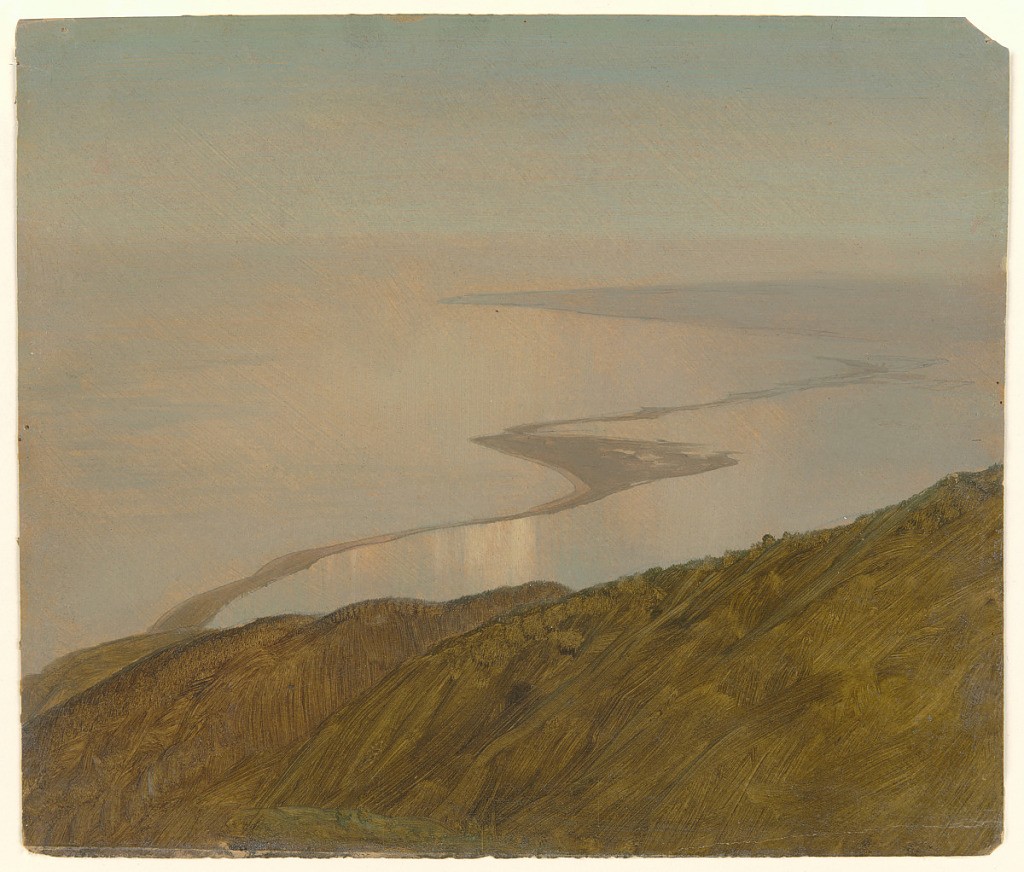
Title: View of the Palisadoes near Kingston, Jamaica
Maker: Frederic Edwin Church, American, 1826–1900
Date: May–September 1865
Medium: Brush and oil, graphite on paperboard
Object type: Drawing
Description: Landscape sketch showing expansive view of the Palisadoes near Kingston, Jamaica. In foreground, dark, wooded ridgeline descends from right to left. In middle distance, the narrow tombolo of sand known as the Palisadoes extends into the horizon, with the Kingston harbor at right. Coastline west of Kingston visible in the background at right. Sky and water alike rendered in delicate, hazy tones of orange and green.